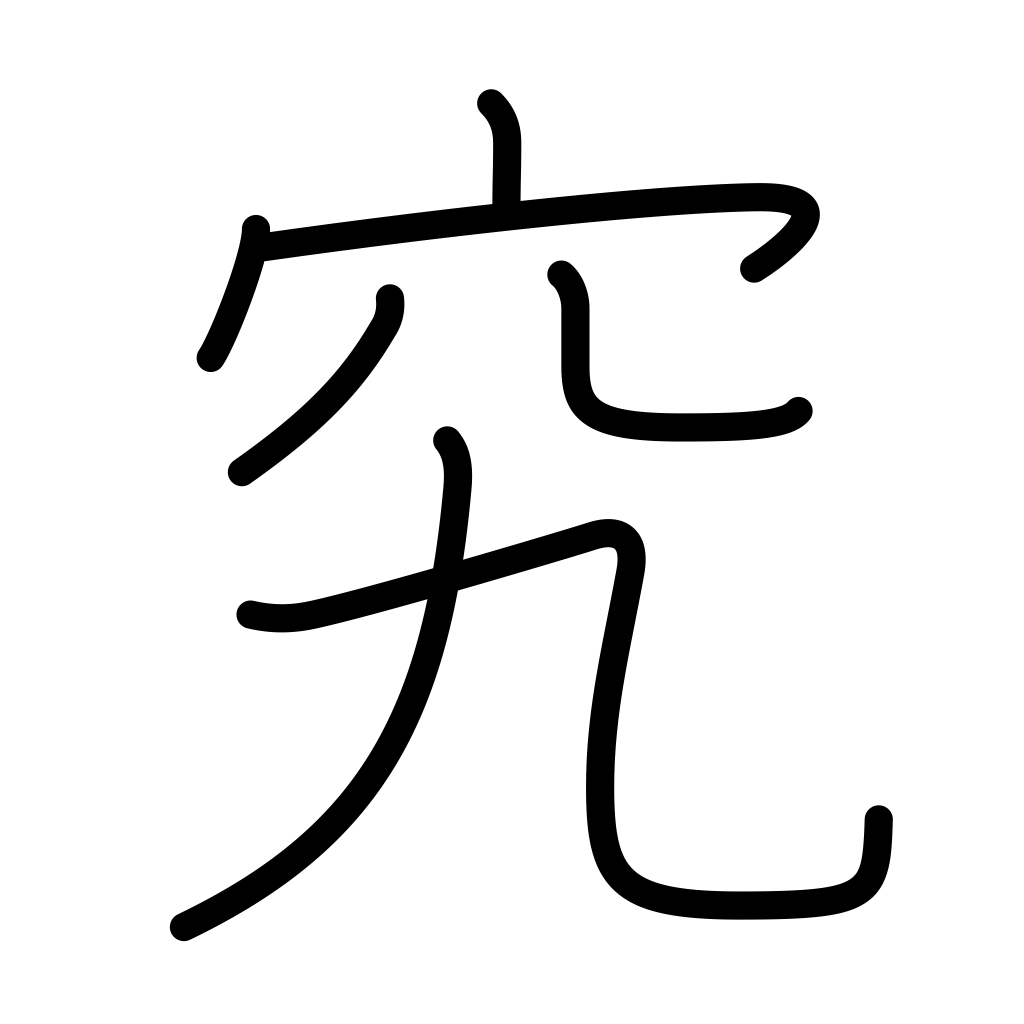
Meaning: research, study